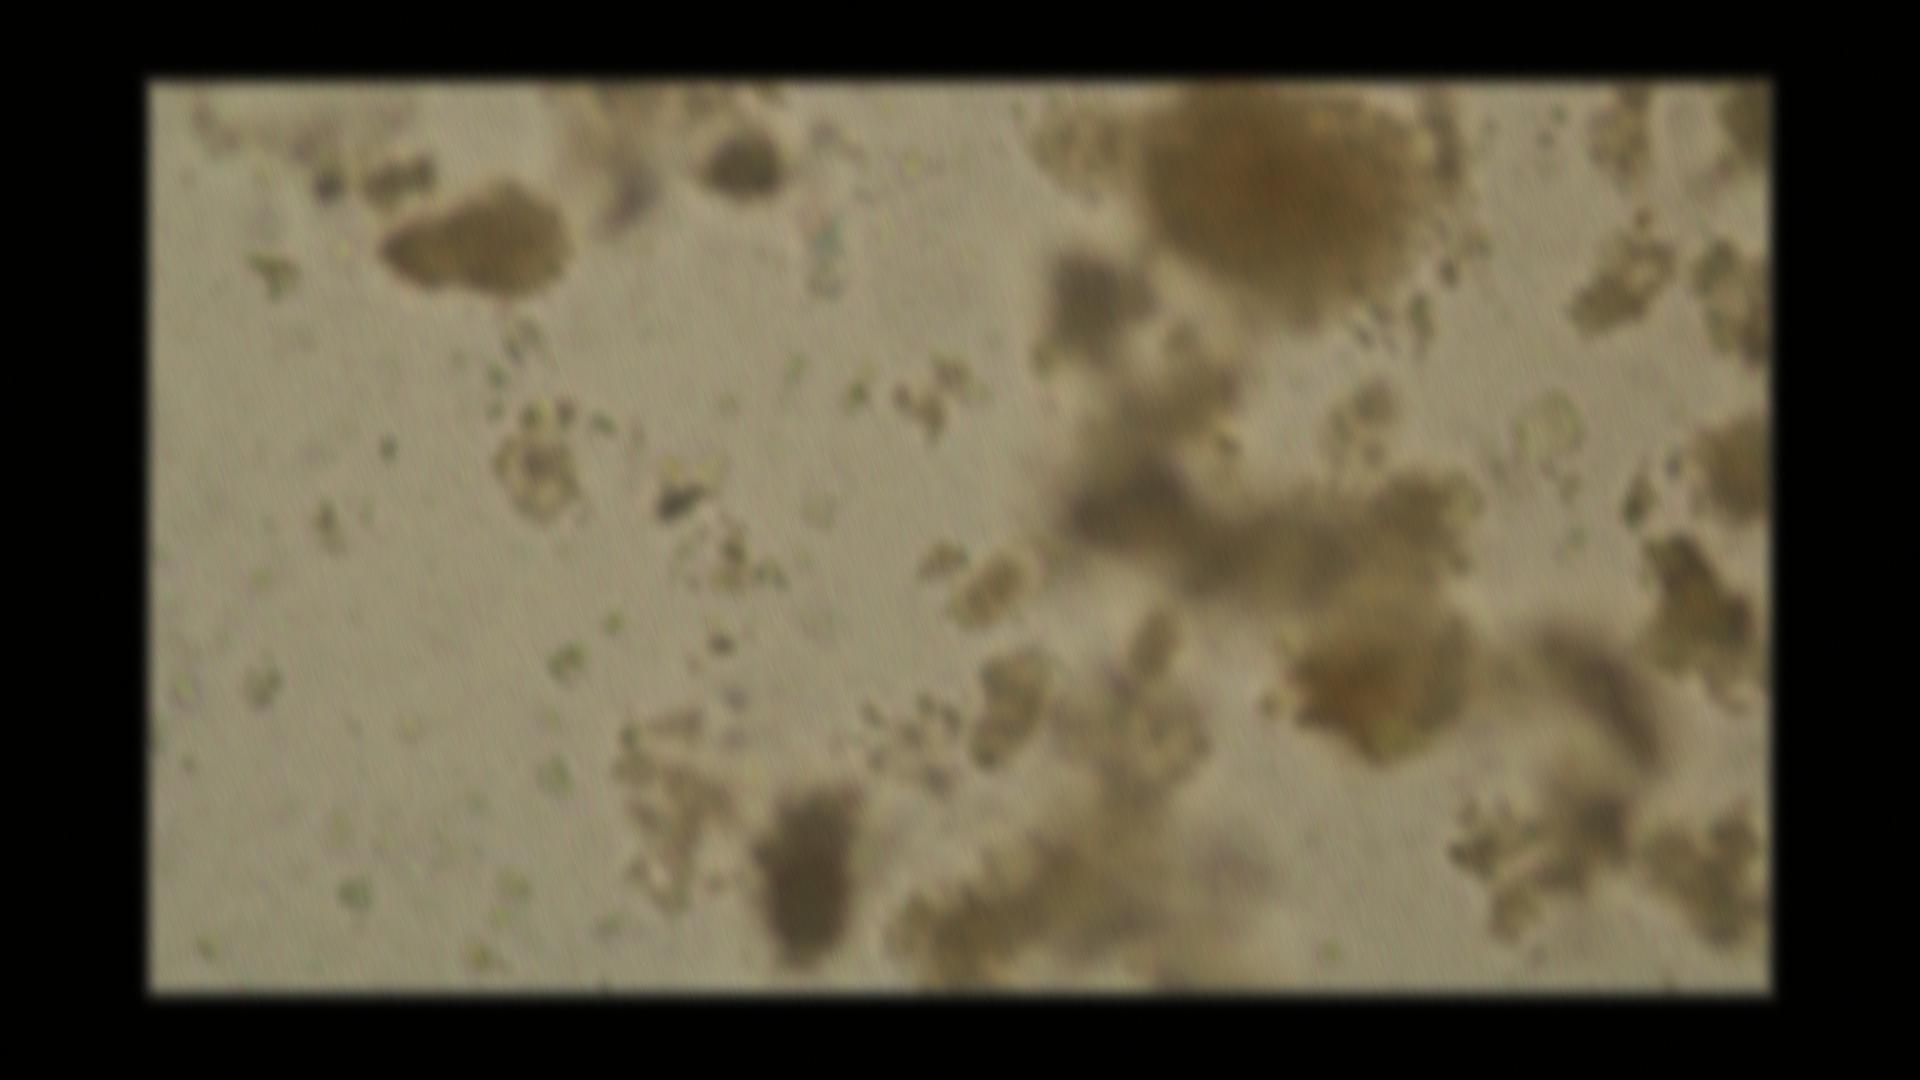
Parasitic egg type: Capillaria philippinensis